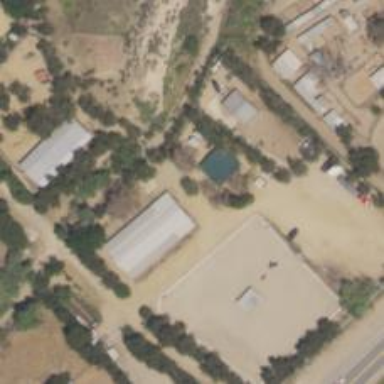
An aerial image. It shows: Animal shelter.